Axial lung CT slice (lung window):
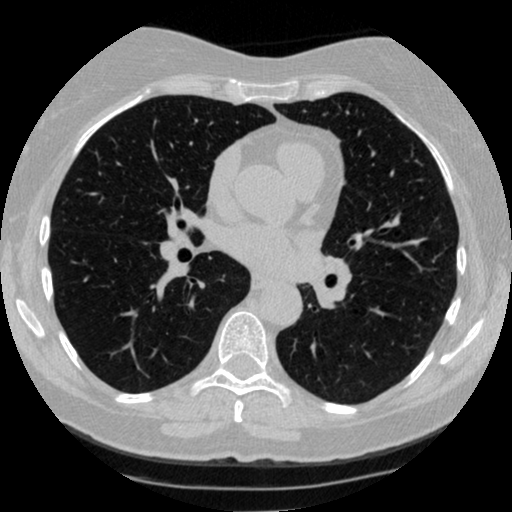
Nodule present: no